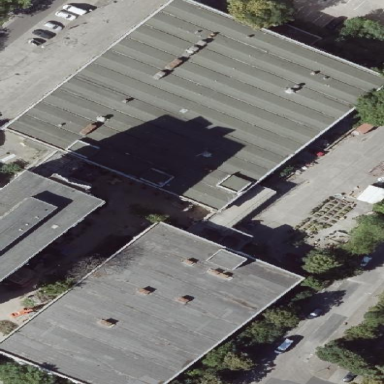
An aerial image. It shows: Social centre building.